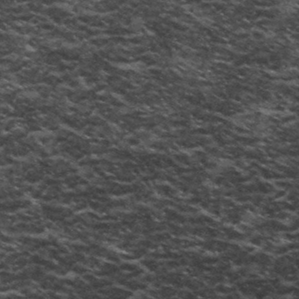
Label: frost